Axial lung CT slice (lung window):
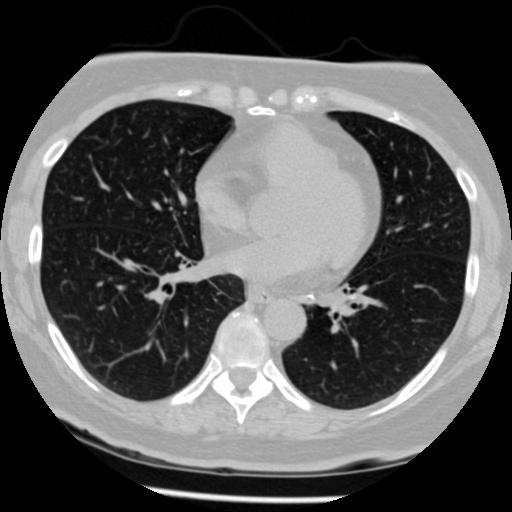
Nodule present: no